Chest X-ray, AP view. Patient: 44 years old, sex M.
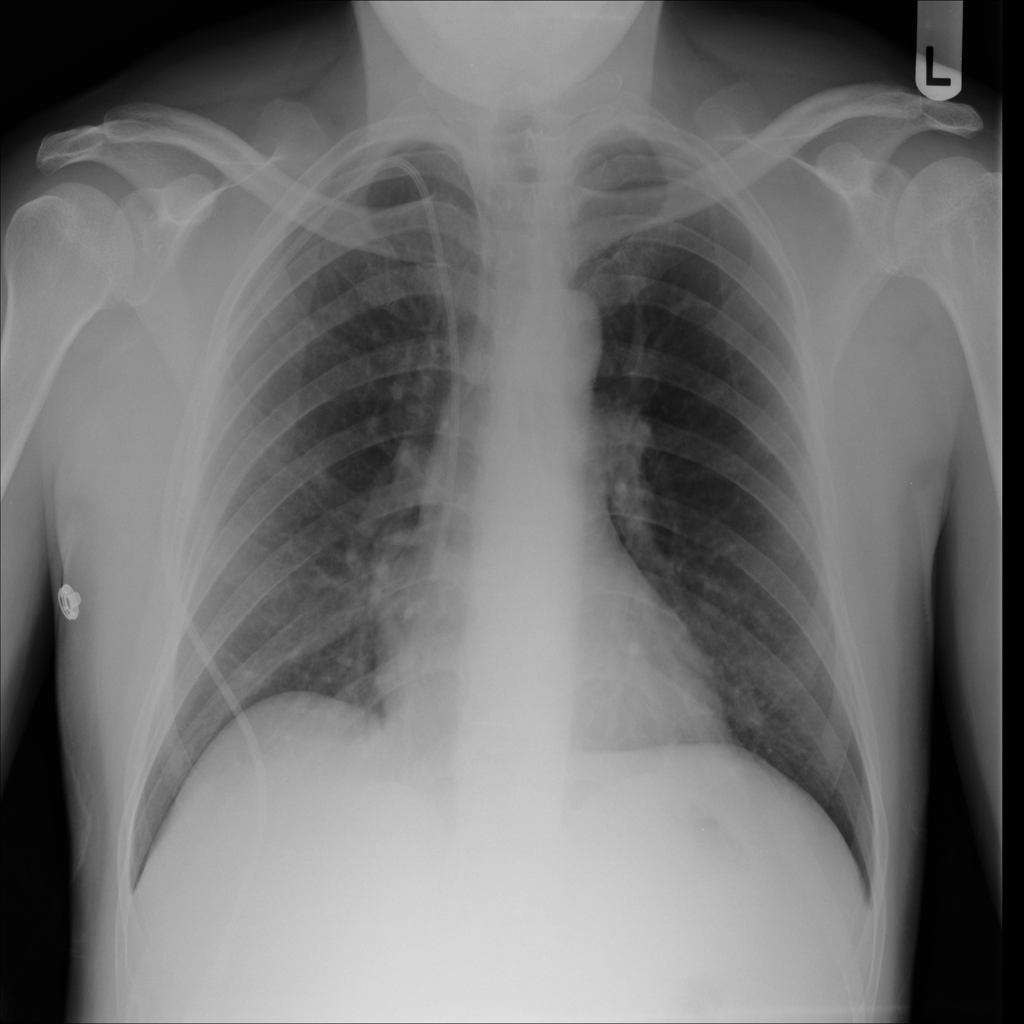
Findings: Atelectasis